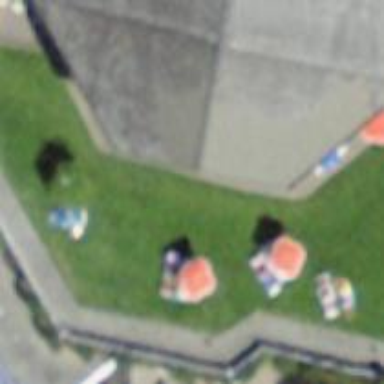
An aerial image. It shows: Hotel.